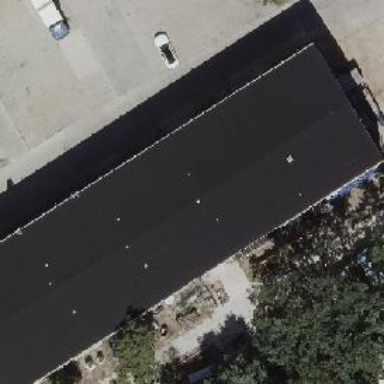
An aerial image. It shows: Car repair shop.